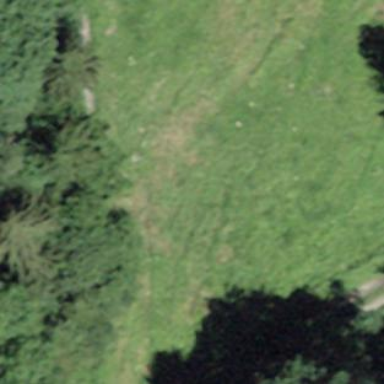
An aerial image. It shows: Beautiful meadow.